Aerial crown-view tile of a tropical tree (Barro Colorado Island, Panama), acquired 20250414:
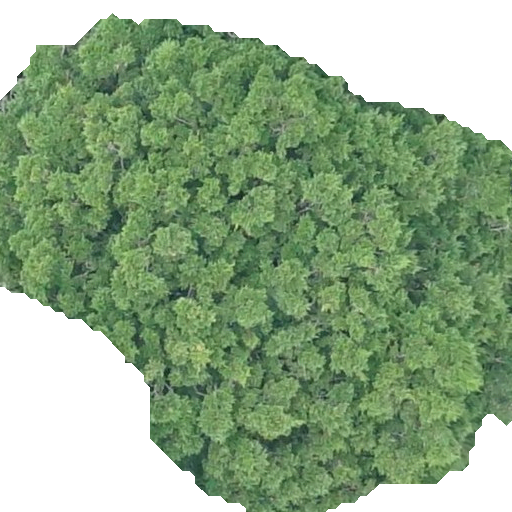
Species: Brosimum alicastrum
GBIF accepted scientific name: Brosimum alicastrum
Crown area: 297.069 m²